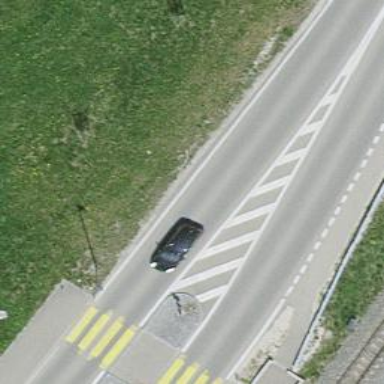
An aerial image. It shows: Platform for public transport is situated by the road.